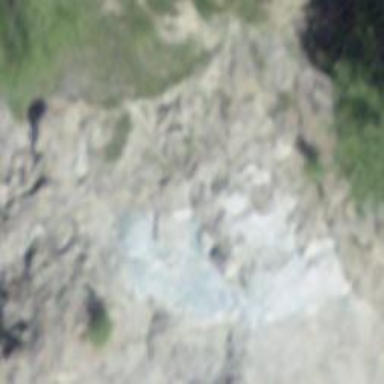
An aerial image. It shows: Natural cliff.